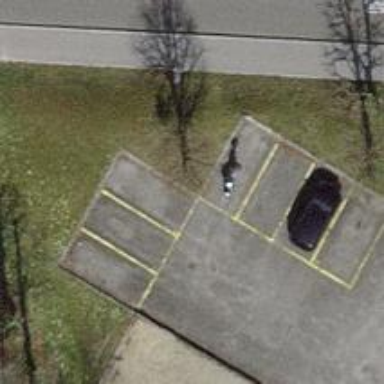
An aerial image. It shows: Parking available on the street side.